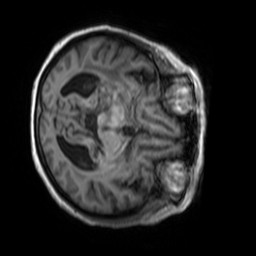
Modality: T1w
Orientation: axial
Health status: ill
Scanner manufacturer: siemens
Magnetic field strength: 3 T
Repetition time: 1.7 s
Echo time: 0.00239 s